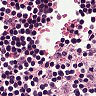
Metastatic tissue present: no